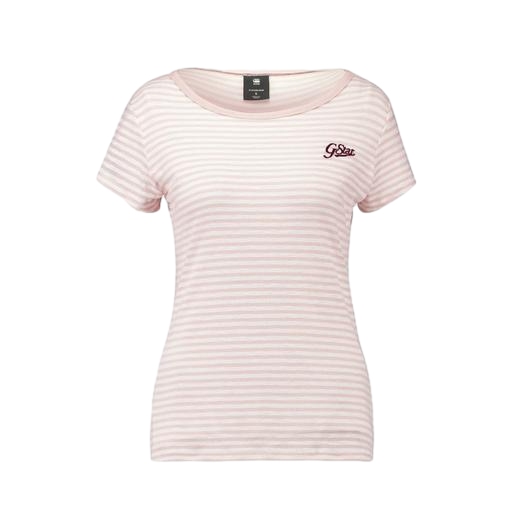
pink striped shortsleeved t-shirt, club stripe tee, pink graphic t-shirt, white background